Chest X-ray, PA view. Patient: 63 years old, sex M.
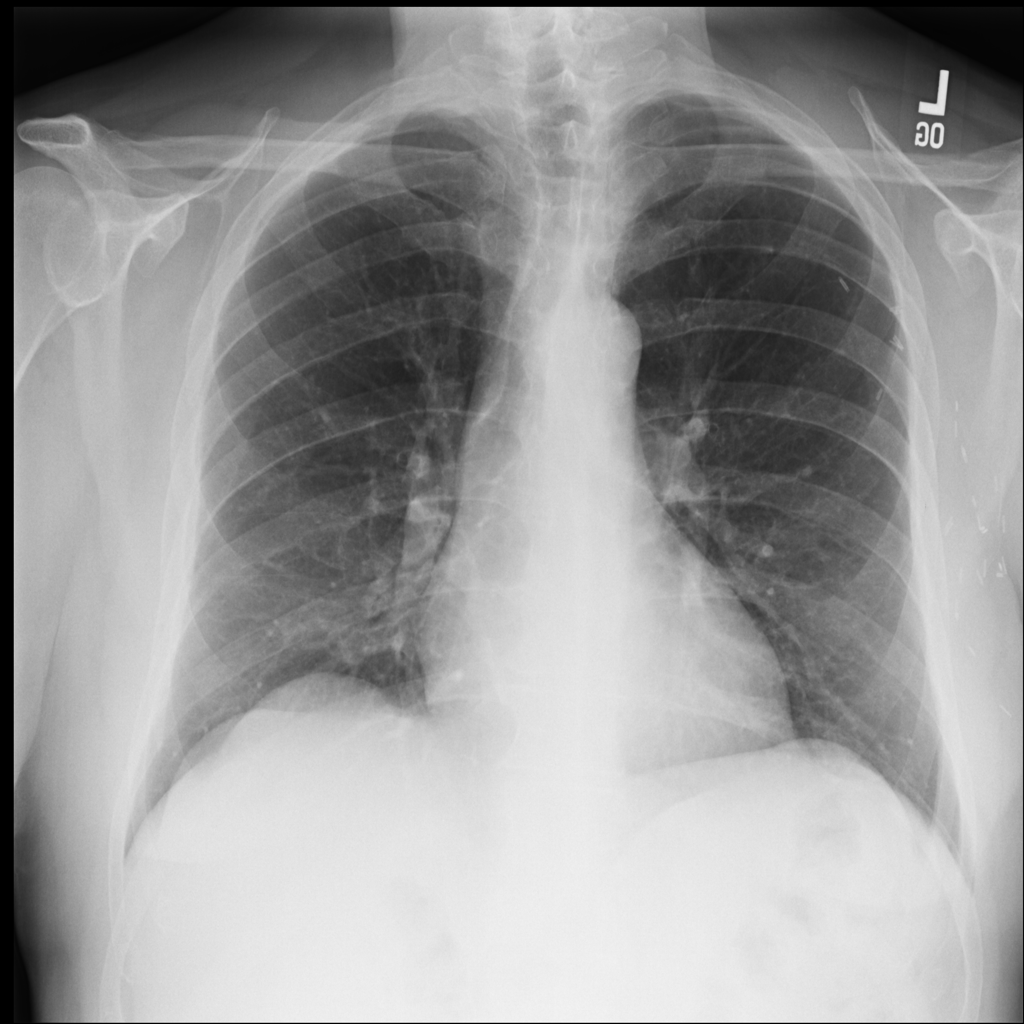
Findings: Infiltration